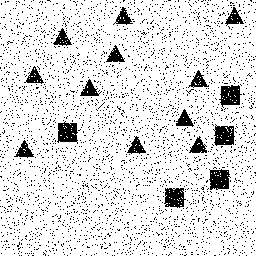
Squares: 5
Triangles: 11
Stars: 0
Total shapes: 16